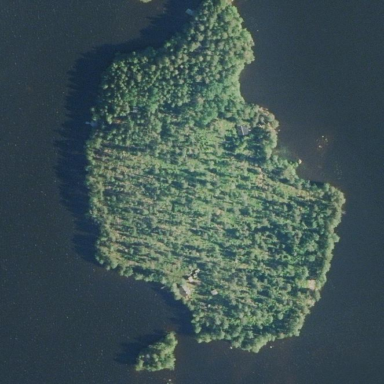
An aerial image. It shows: Islet.